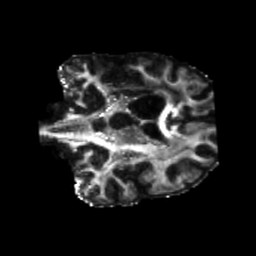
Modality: FA
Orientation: coronal
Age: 59
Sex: male
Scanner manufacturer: siemens
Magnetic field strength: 3 T
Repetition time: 5.25 s
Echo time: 0.08 s